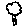
Label: tree